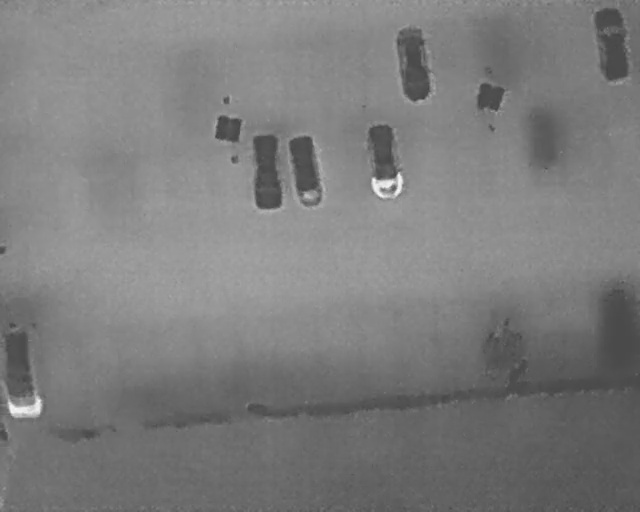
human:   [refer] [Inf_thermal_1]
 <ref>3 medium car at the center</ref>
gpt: <box>[[35, 30, 47, 36, 176], [42, 30, 53, 36, 169], [54, 28, 66, 34, 173]]</box>

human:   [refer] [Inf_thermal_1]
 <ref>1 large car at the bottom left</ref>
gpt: <box>[[-3, 68, 10, 76, 2]]</box>